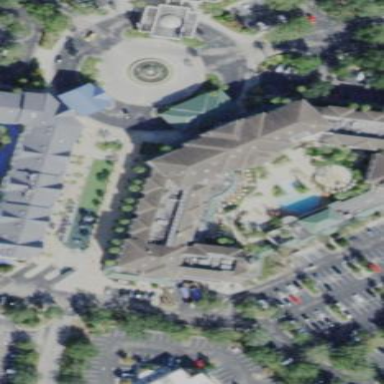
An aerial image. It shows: Hotel building.